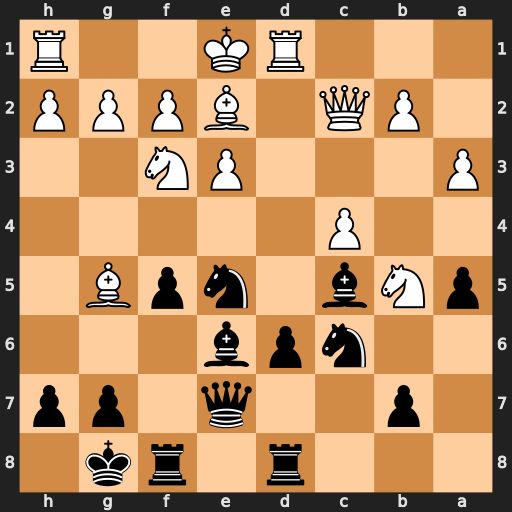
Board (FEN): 3r1rk1/1p2q1pp/2npb3/pNb1npB1/2P5/P3PN2/1PQ1BPPP/3RK2R
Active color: b
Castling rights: K
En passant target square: -
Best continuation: Nxf3+ gxf3 Qxg5